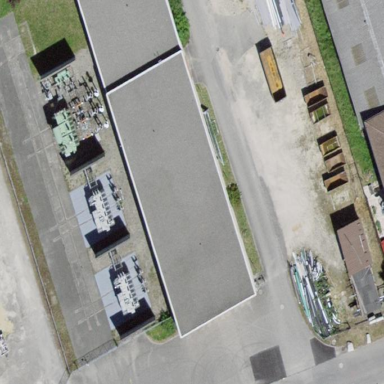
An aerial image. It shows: Outdoor power substation.